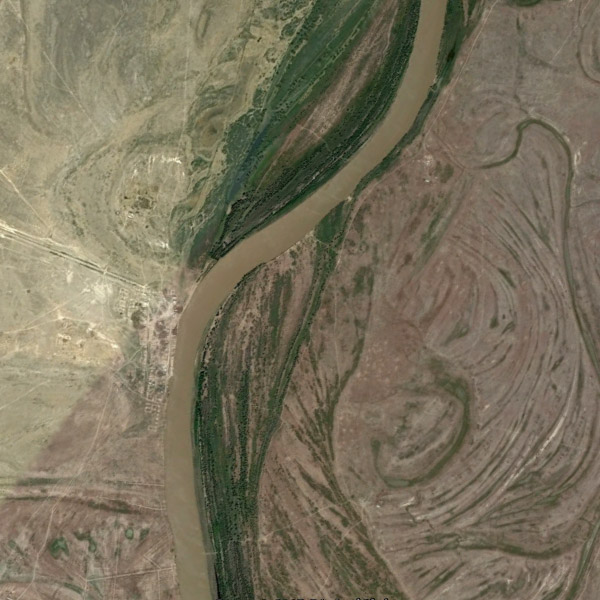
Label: River